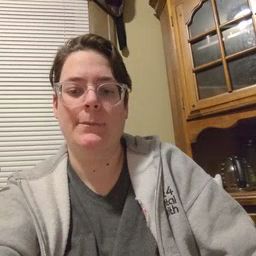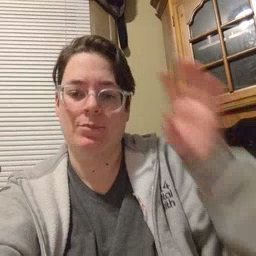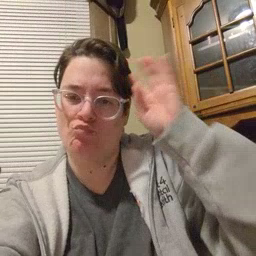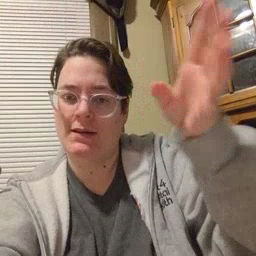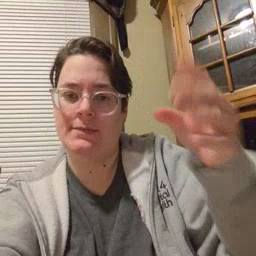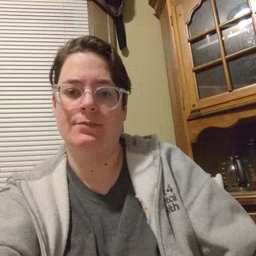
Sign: pretend